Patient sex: F
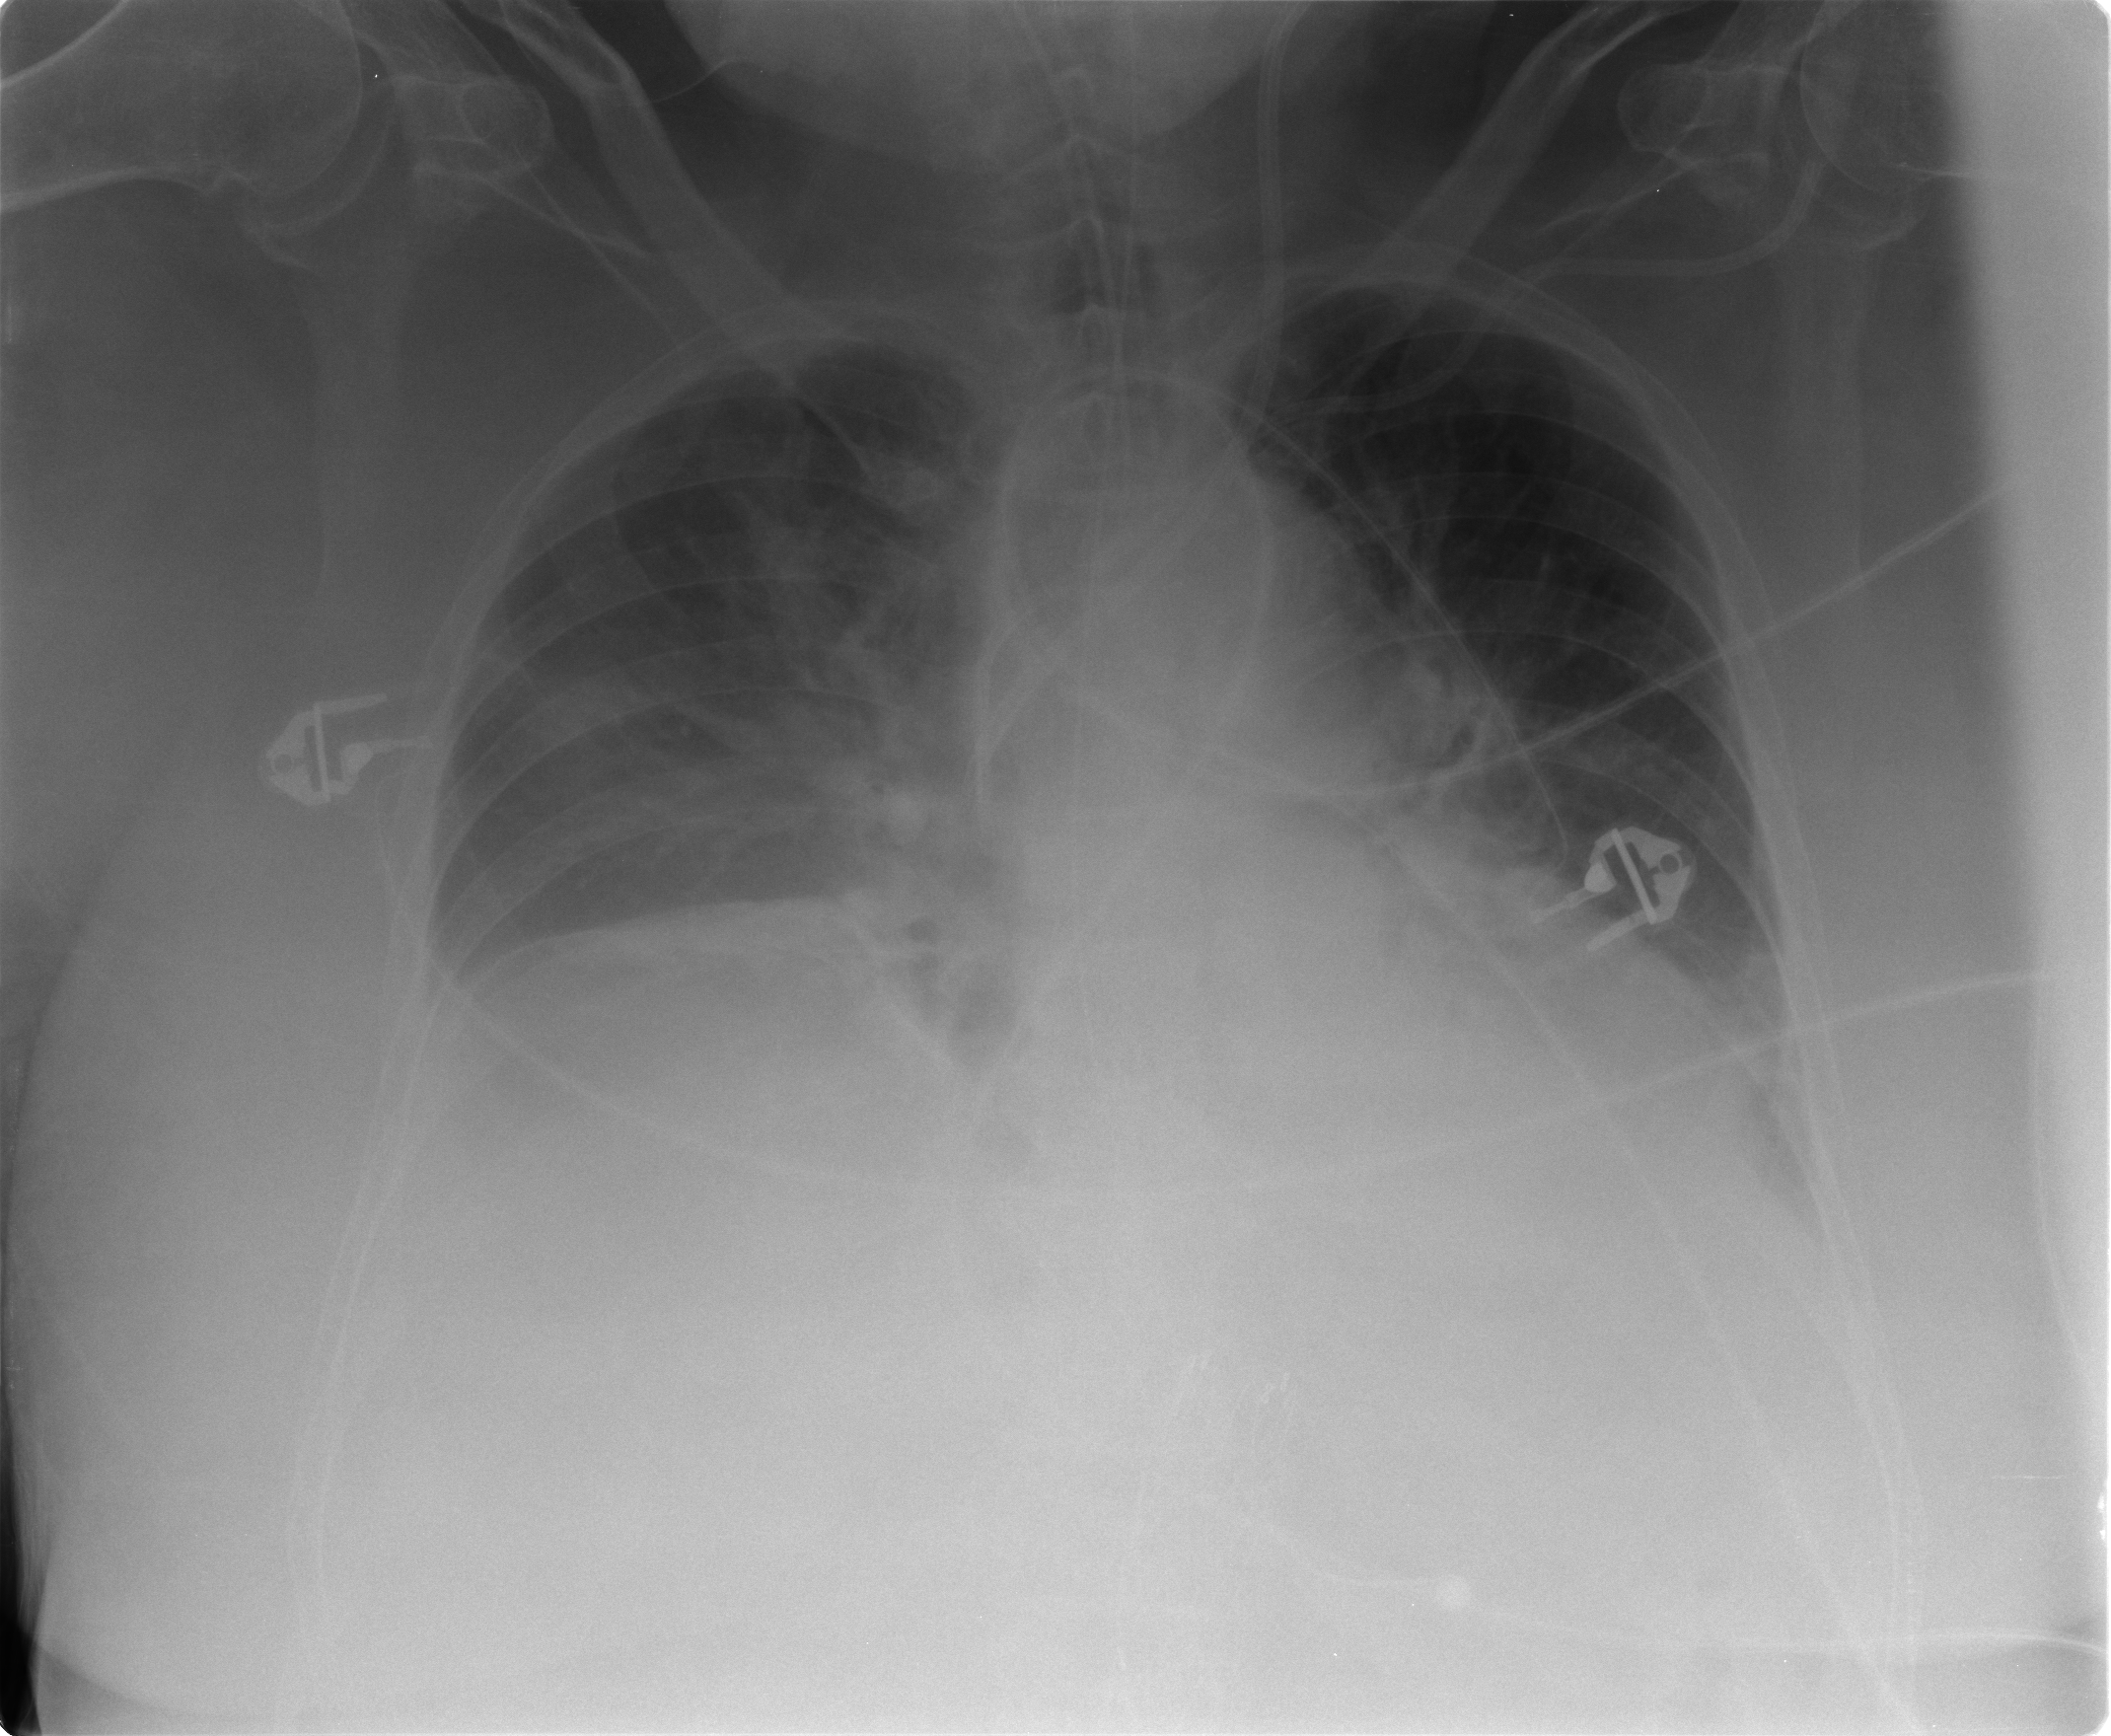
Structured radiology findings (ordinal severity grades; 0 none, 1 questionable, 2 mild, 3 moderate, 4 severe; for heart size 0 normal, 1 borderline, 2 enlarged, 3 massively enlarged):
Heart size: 0
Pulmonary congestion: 2
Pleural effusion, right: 2
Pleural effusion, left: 1
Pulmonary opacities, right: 2
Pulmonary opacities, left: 0
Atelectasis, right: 2
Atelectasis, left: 2